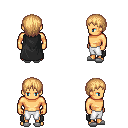
a pixel art fantasy rpg character, male body template, human, tanned skin, black cape, white pants, light blonde plain hairstyle, white slippers, four views (front, back, left, right), 2x2 character sprite sheet, small pixel art, hard edges, no anti-aliasing